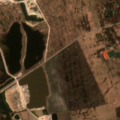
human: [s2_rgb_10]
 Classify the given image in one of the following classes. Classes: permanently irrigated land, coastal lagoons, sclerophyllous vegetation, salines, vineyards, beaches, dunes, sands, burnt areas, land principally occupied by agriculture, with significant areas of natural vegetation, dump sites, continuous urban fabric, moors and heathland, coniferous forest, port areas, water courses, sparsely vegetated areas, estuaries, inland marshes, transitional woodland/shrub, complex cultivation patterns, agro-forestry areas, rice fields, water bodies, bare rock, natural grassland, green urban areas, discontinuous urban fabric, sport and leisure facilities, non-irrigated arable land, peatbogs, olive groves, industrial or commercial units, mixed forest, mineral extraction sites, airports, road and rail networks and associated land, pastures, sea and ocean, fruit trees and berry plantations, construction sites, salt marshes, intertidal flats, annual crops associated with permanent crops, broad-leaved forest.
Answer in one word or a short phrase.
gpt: non-irrigated arable land, pastures, land principally occupied by agriculture, with significant areas of natural vegetation, peatbogs, water bodies